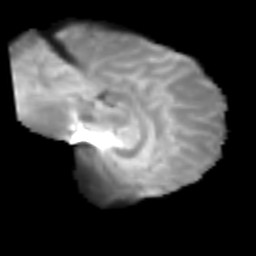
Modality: T2w
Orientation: sagittal
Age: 22
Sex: female
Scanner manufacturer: siemens
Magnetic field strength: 3 T
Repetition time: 2.3 s
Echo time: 0.085 s